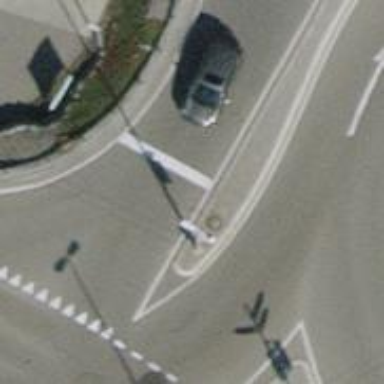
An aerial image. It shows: Road with traffic signals.